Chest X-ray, AP view. Patient: 54 years old, sex M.
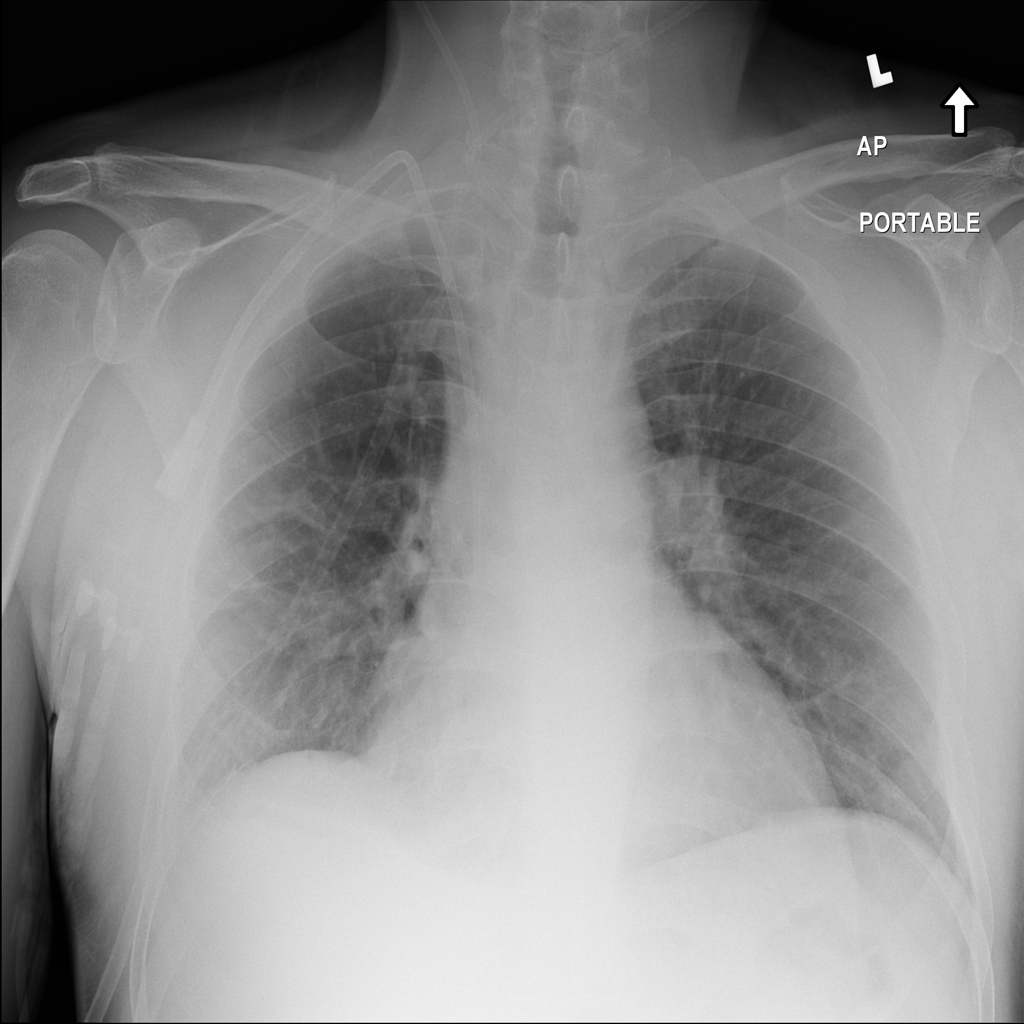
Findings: Effusion, Infiltration